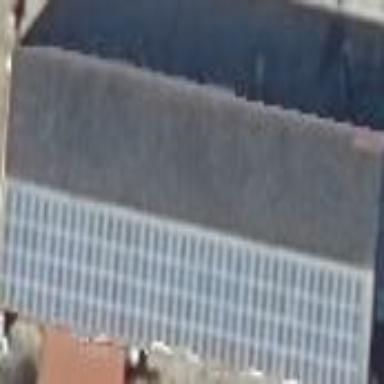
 generating electricity through photovoltaic methods."